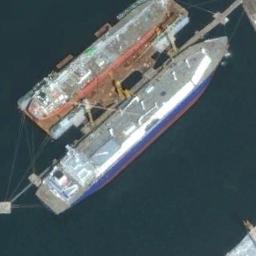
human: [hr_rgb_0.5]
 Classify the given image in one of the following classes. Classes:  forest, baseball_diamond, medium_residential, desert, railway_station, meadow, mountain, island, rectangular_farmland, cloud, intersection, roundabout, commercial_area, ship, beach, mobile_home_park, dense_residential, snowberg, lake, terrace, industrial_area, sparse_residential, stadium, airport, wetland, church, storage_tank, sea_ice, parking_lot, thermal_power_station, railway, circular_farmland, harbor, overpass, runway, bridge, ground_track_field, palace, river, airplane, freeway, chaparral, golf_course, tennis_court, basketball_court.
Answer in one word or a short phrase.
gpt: ship